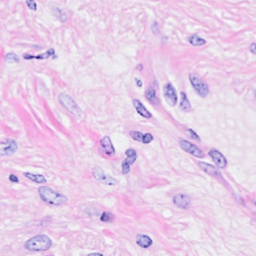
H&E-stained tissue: Breast